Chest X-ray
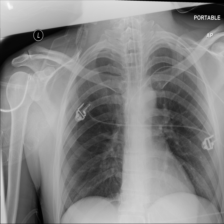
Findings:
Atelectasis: negative
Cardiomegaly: negative
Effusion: negative
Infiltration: negative
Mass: negative
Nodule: negative
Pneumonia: negative
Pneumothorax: negative
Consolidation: negative
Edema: negative
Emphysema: negative
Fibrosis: negative
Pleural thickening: negative
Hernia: negative